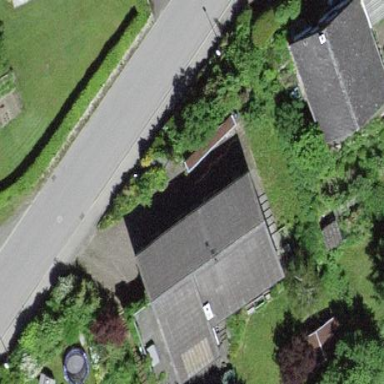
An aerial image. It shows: Residential building.